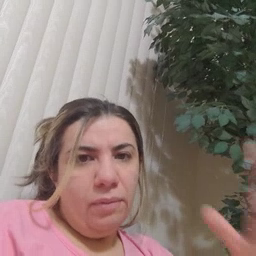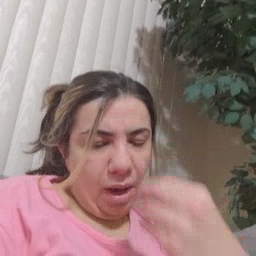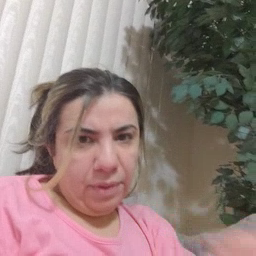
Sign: sleepy